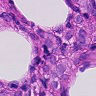
Metastatic tissue present: yes